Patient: sex M, age 75
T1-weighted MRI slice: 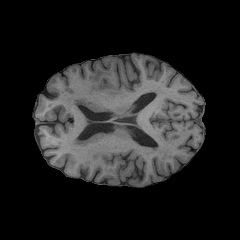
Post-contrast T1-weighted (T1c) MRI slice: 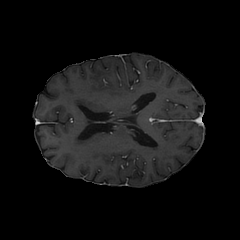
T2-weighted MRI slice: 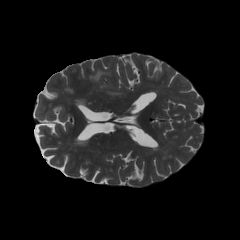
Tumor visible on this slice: yes
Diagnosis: Glioblastoma, IDH-wildtype
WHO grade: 4